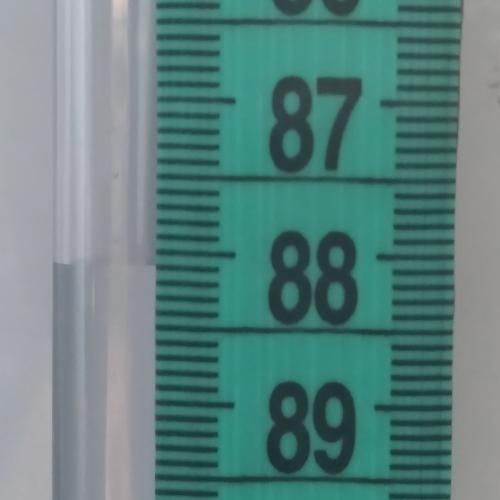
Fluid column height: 88.1 cm